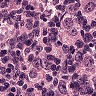
Metastatic tissue present: yes